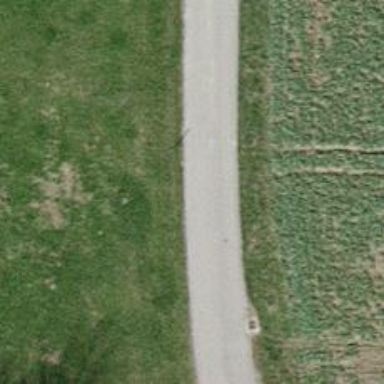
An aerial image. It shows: Gravel track with grade2 tracktype.